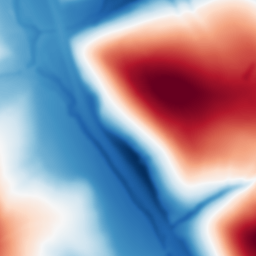
Category: multiscale
Decomposition family: dog
Decomposition parameters: sigma_low: 2
sigma_high: 100
Upsampling method: quadratic
Upsampling parameters: scale: 8
Upsampling scale: 8